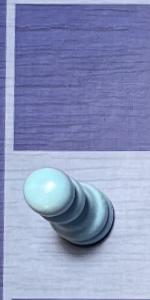
Label: Pawn_White